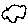
Label: cloud